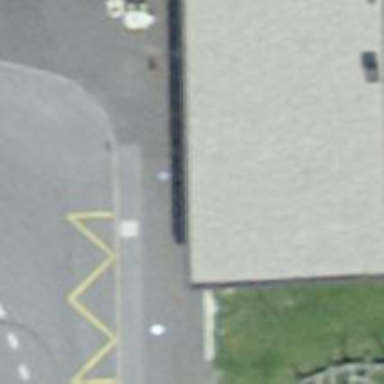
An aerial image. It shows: Bus stop with platform for public transport.